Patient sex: M
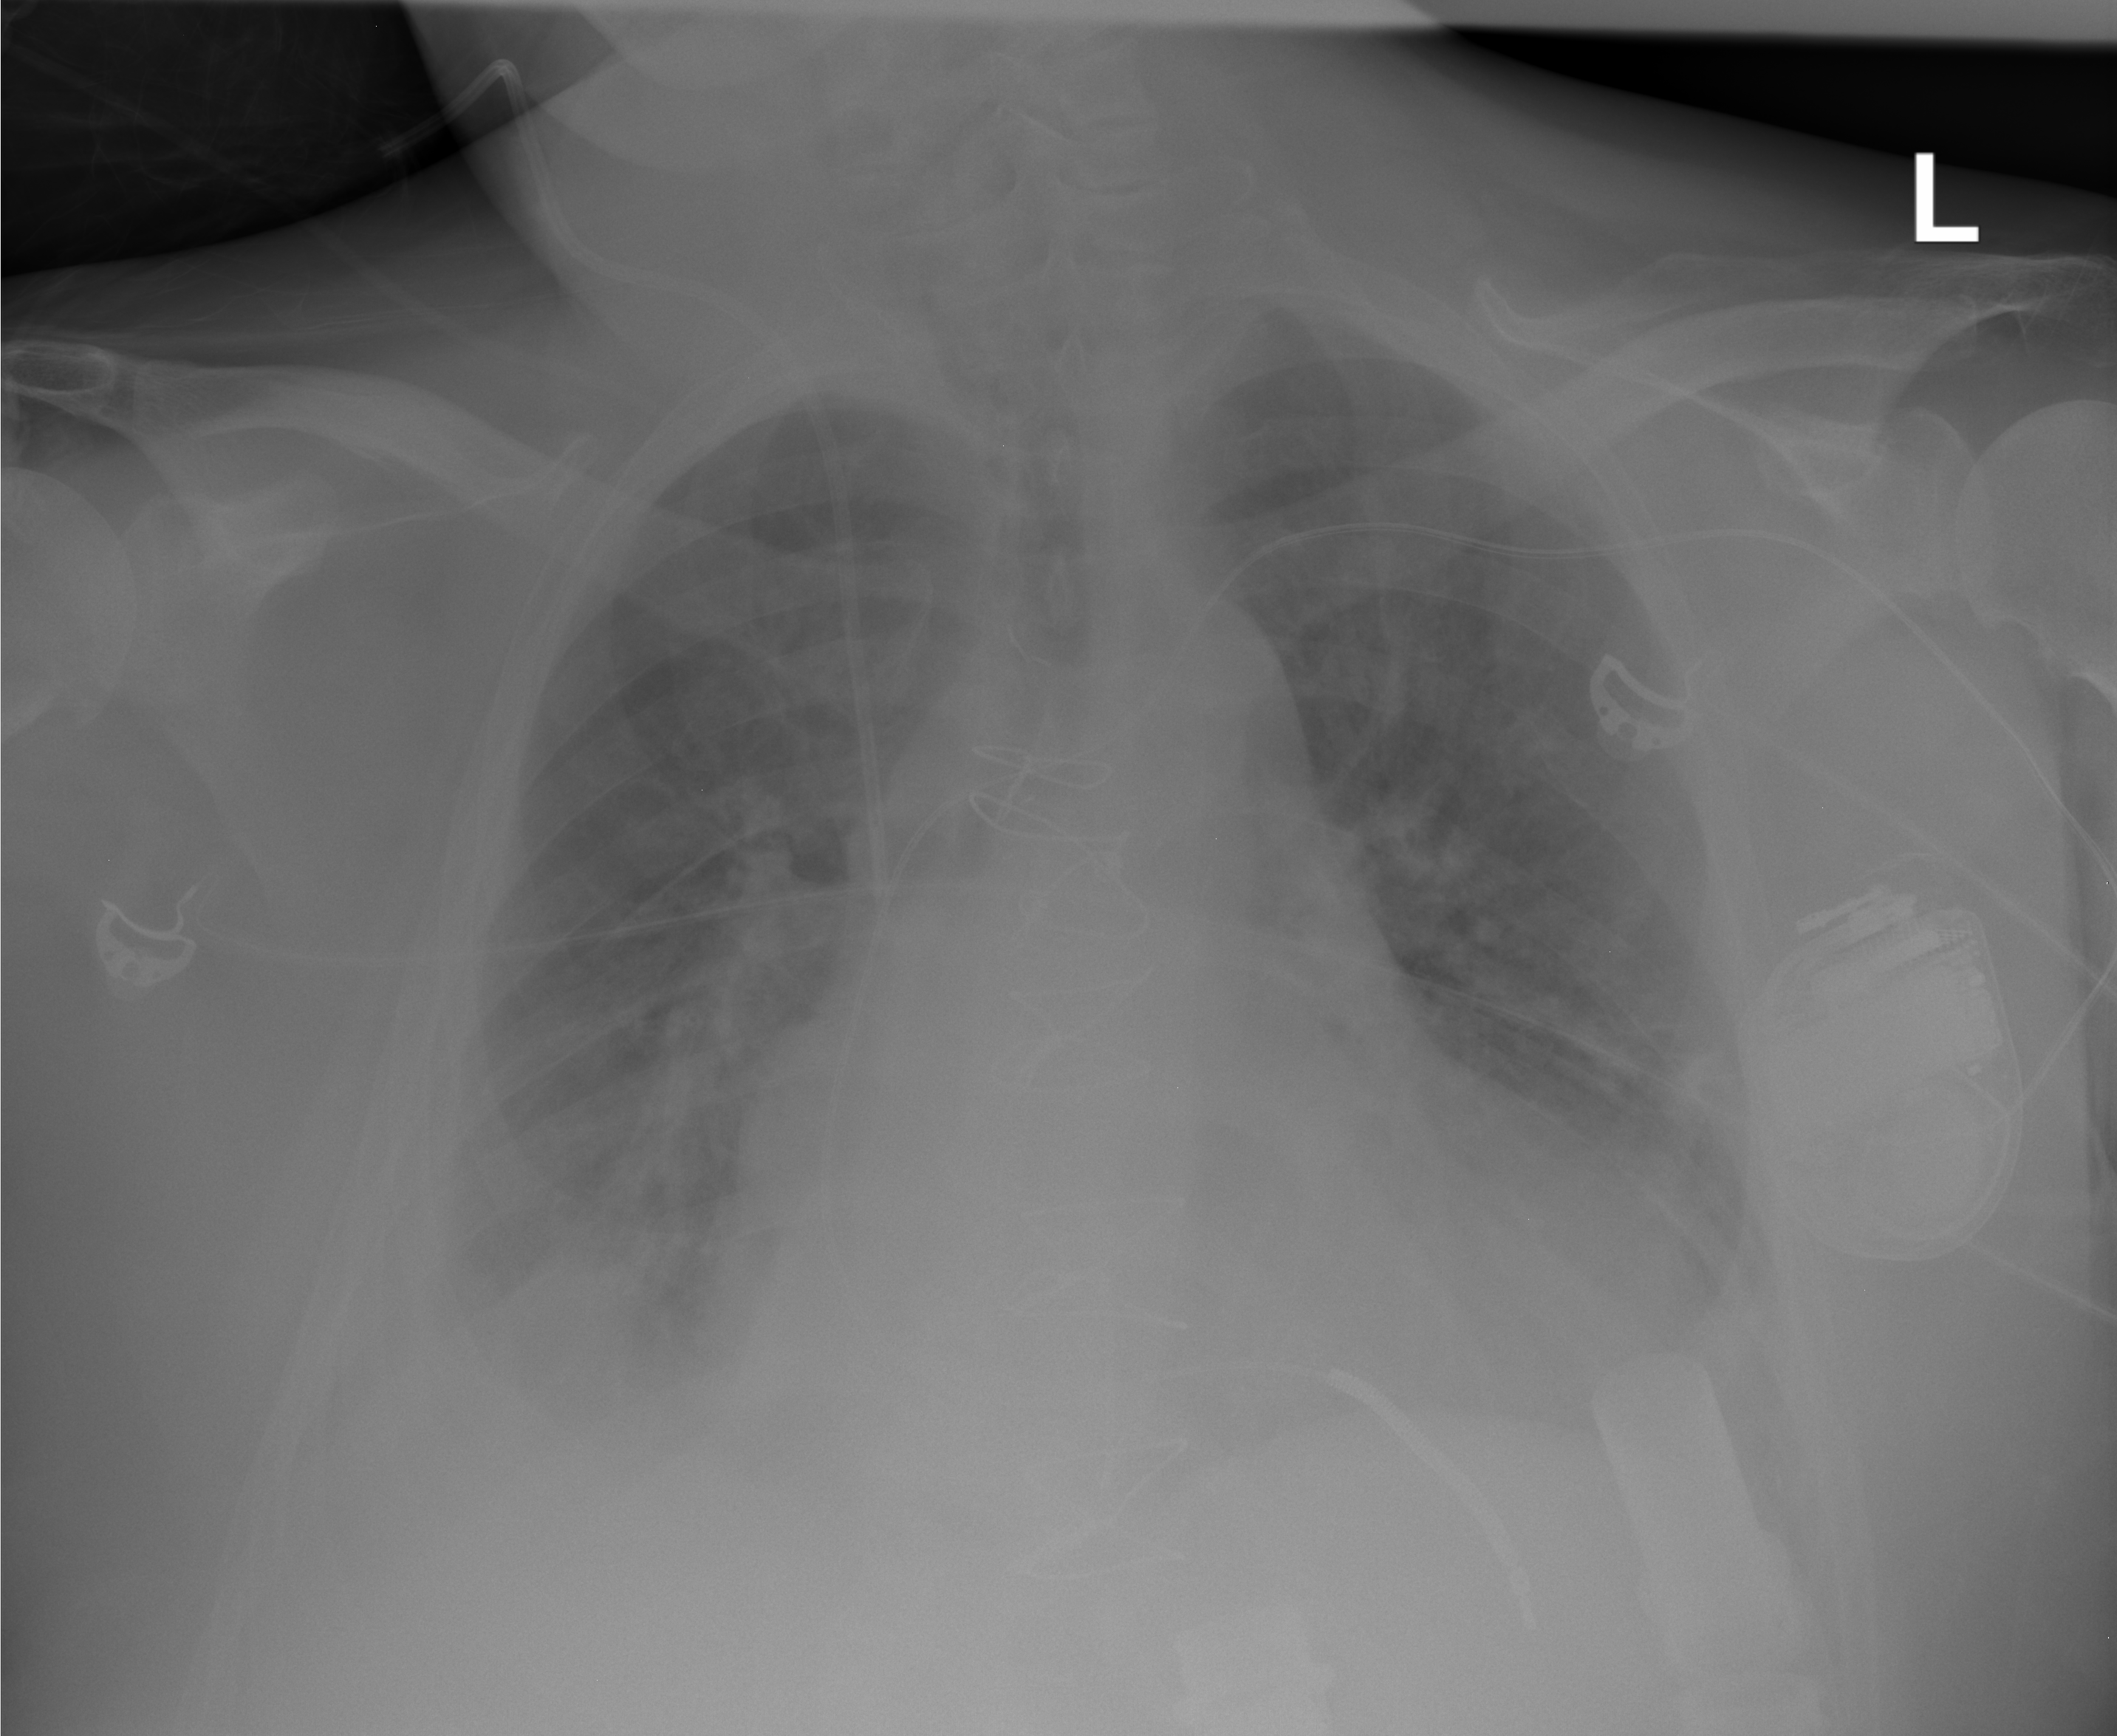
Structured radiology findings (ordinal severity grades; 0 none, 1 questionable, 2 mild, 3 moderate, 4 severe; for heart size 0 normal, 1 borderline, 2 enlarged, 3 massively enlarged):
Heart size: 3
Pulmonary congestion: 2
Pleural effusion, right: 2
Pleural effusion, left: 2
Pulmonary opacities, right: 0
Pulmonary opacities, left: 2
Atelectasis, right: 2
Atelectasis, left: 2